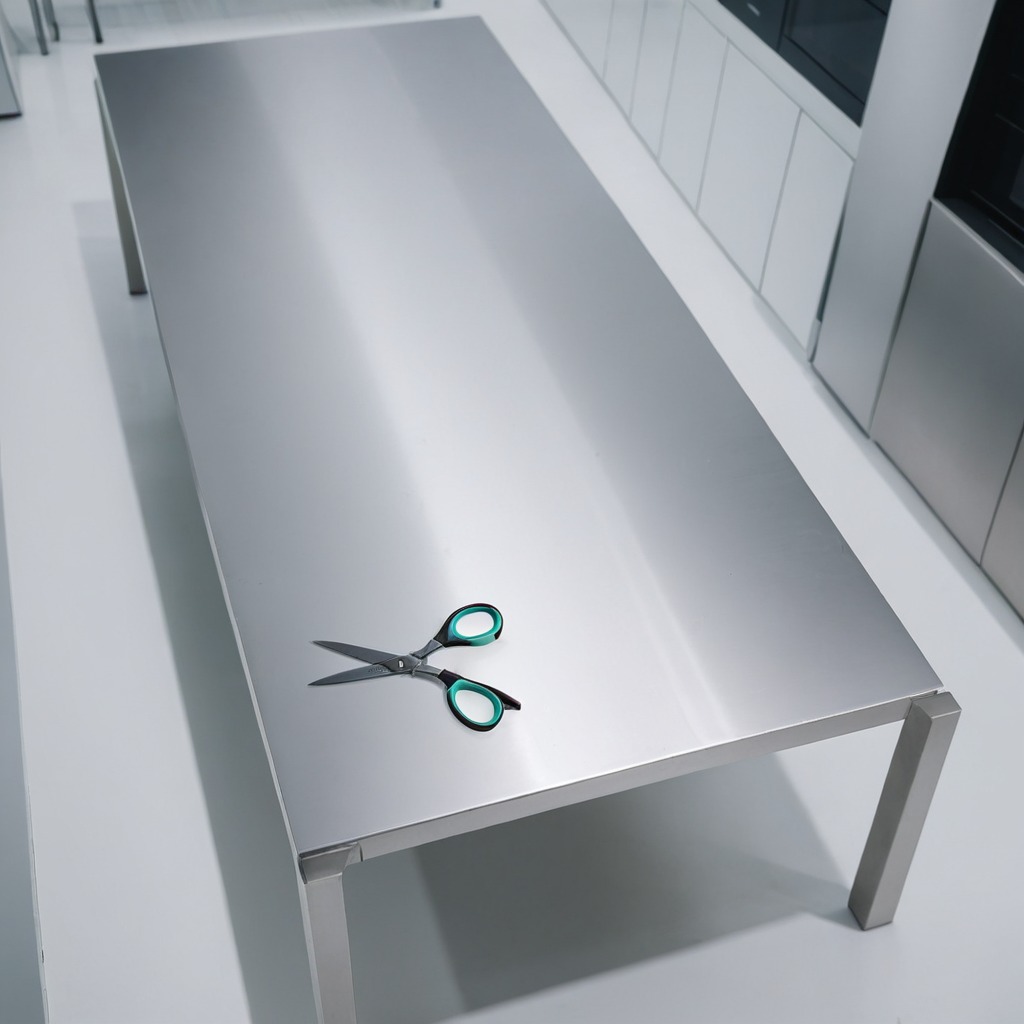
A scissor lies on the stainless steel table in a high-end prototyping lab.